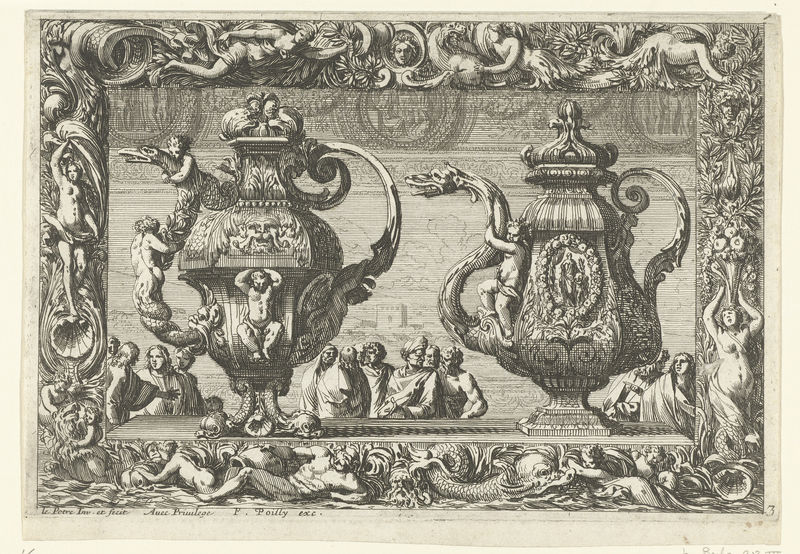
Titel: Twee schenkkannen in ornamentele lijst
Künstler: Jean Lepautre
Standort: Amsterdam
Institution: Rijksmuseum
Schlagwörter: mann, nackt, wasser, menschen, blumen, frau, zeichnung, ornament, barock, rahmen, kelch, schuppen, kanne, vase, schrift, figuren, ornamente, ramen, burg, druck, stich, kranz, fisch, teekanne, muschel, postkarte, turban, kannen, drachen, drache, münze, teekannen, poilly